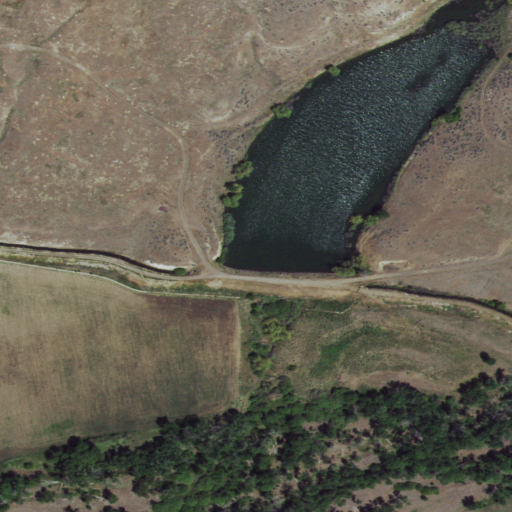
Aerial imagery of valley in Idaho named Sulphur Gulch containing grassland, cultivated crops, shrub, low intensity development, open development, open water, herbaceous wetlands, and medium intensity development